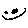
Label: smiley face